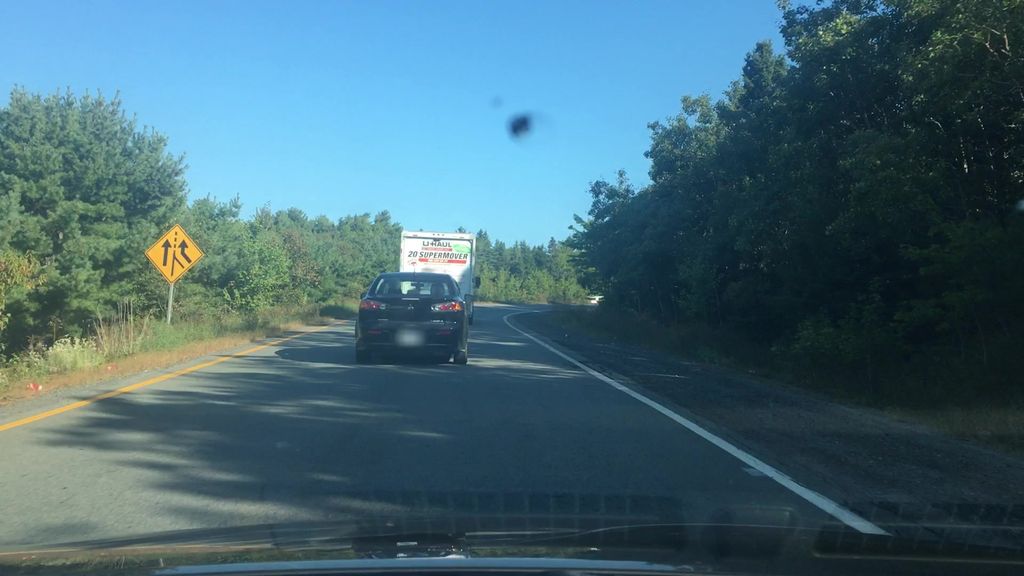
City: halifax